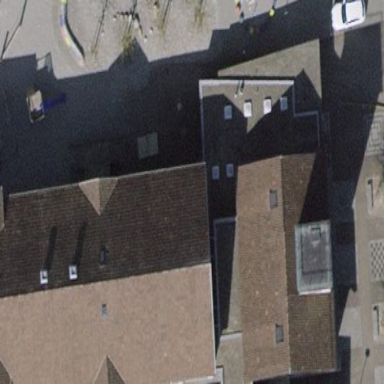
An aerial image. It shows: School building.